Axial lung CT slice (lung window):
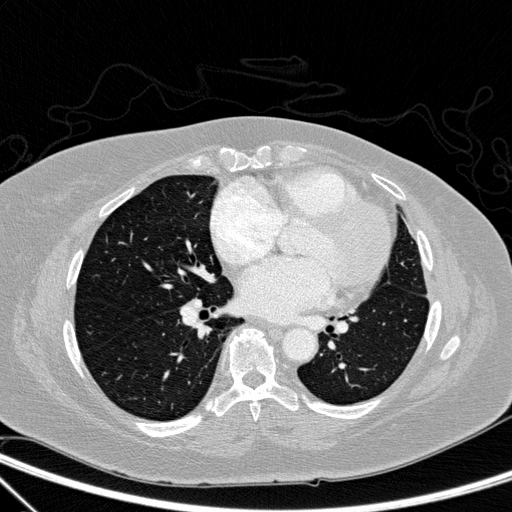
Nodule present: no